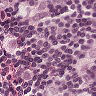
Metastatic tissue present: yes